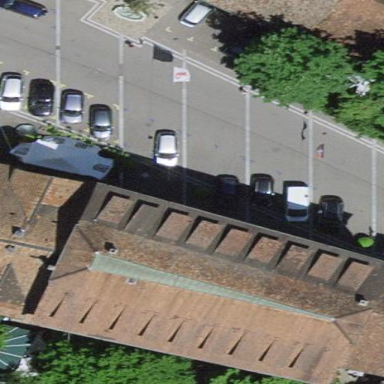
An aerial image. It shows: Building.